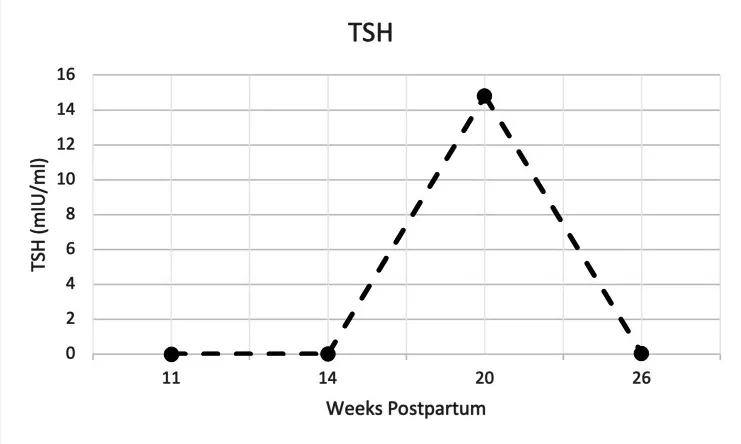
Serum TSH (mIU/mL) at postpartum weeks 11, 14, 20, and 26.
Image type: chart (chart)